Question: I've 'checkbox (Name:chkHead; Caption:Out of Office)' in form and 'label(Name:lblHead; Caption: Name of office head)' in report.
Detailed image:

When I click in Report button in form it generates report based on a specific query.
If the checkbox in form is checked then the label caption needs to be "Head in Charge" otherwise it will the name of the office head.
I'm using MS Access 2013.
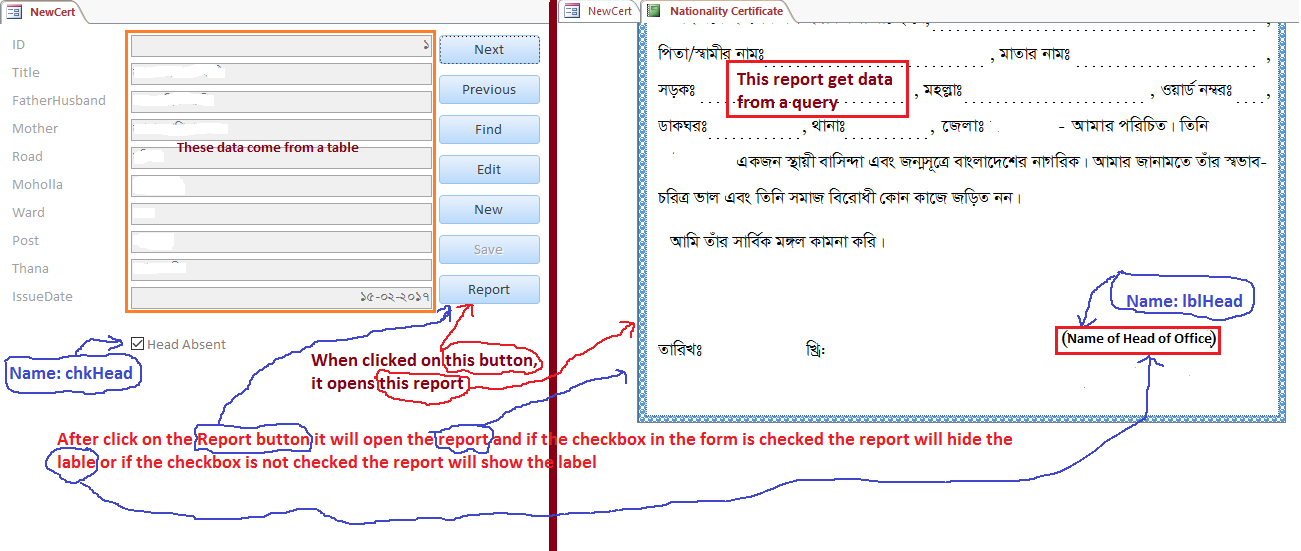
Answer: 1. Create two labels ---> 1. Name of office head 2. Head in charge
2. Click the check box in design view of the form and choose 'property sheet' under Design tab
3. In the 'property sheet' on the right side select the 'On Click' under 'Event' and choose 'Code Builder' in it. Write the code similar to the below inside sub() If Me!MyCheckBox = True Then Me.Label2.Visible = True Me.Label2.Visible = False Else if Me!MyCheckBox = False Then Me.Label2.Visible = False Me.Label2.Visible = True